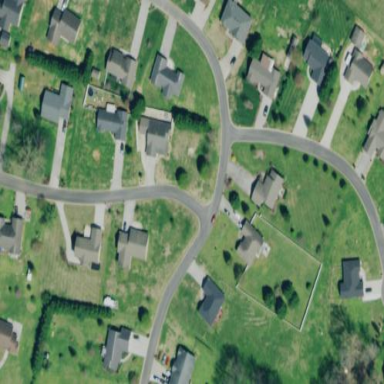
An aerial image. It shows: Single-family residential area.